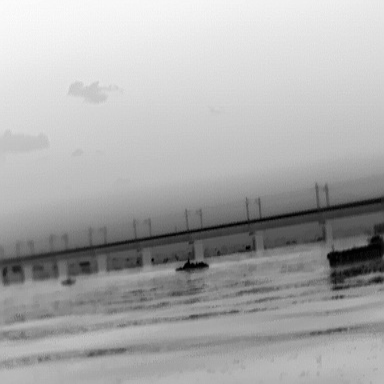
There is a canoe in the infrared image.